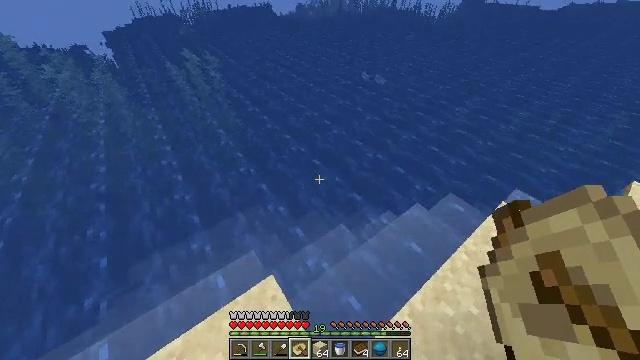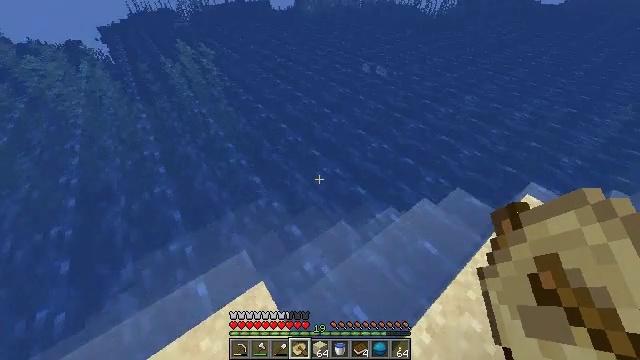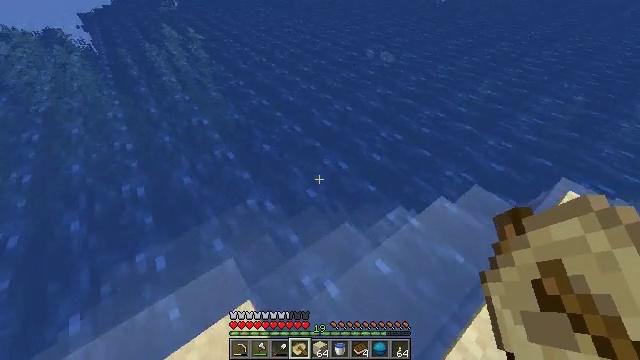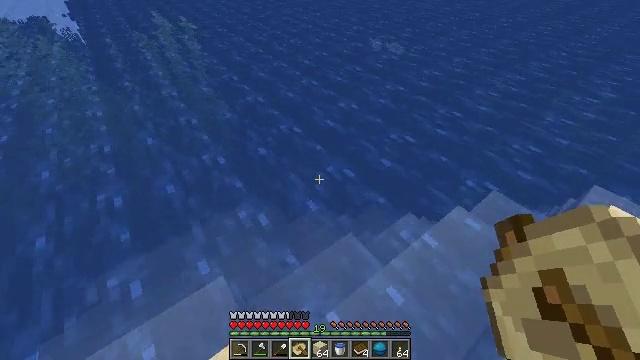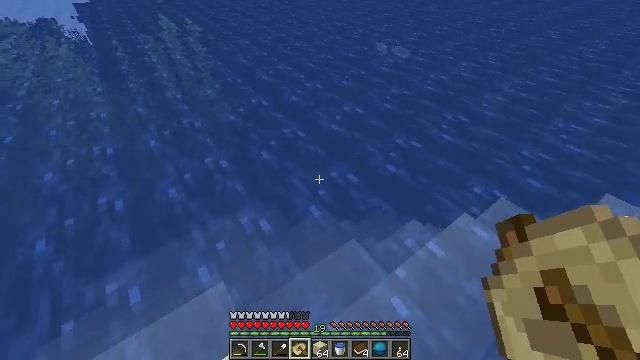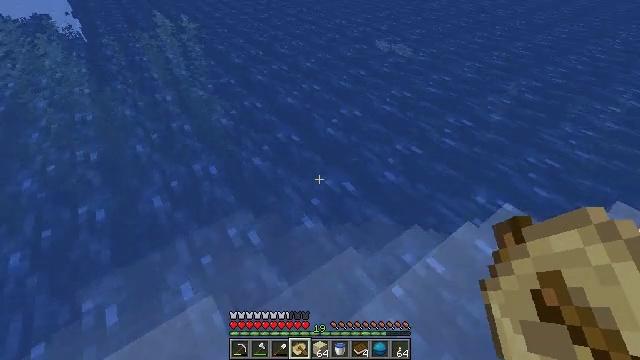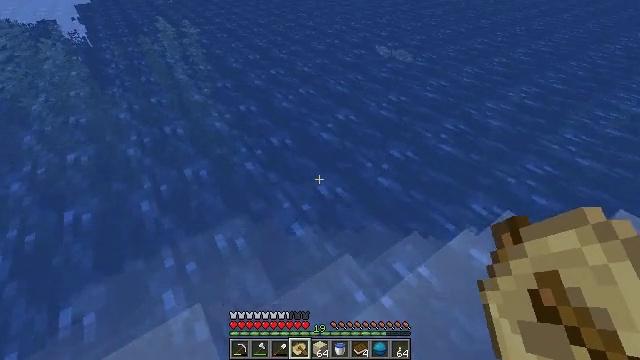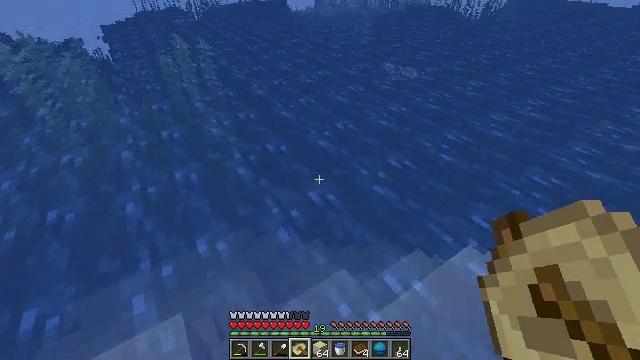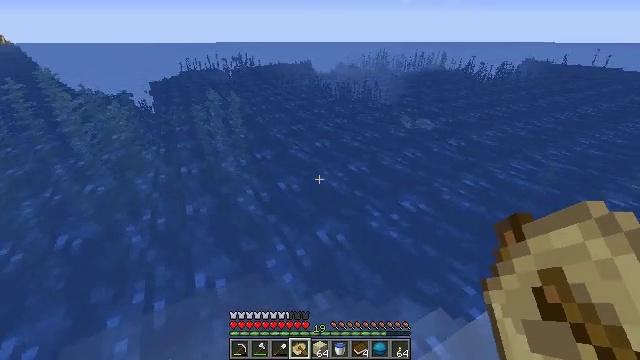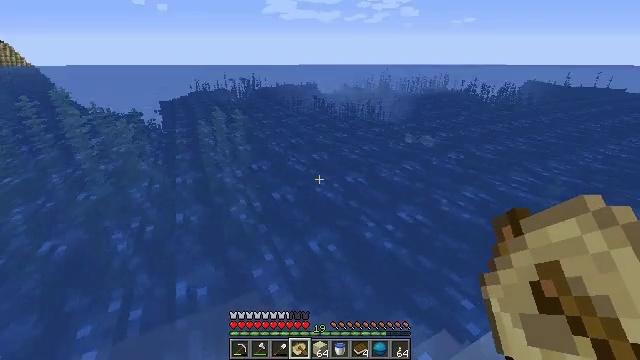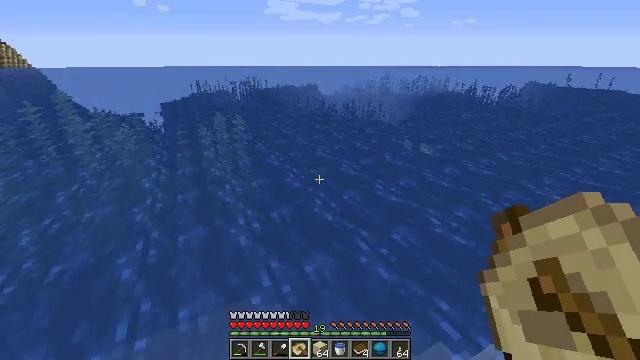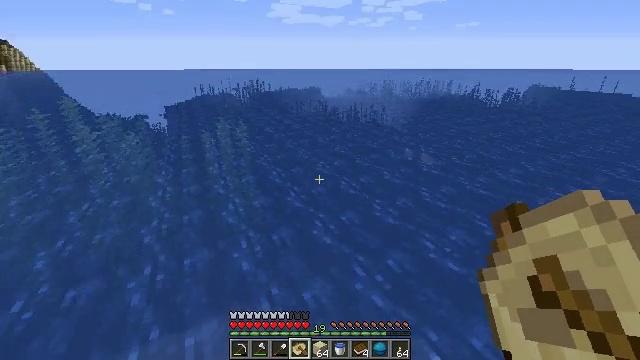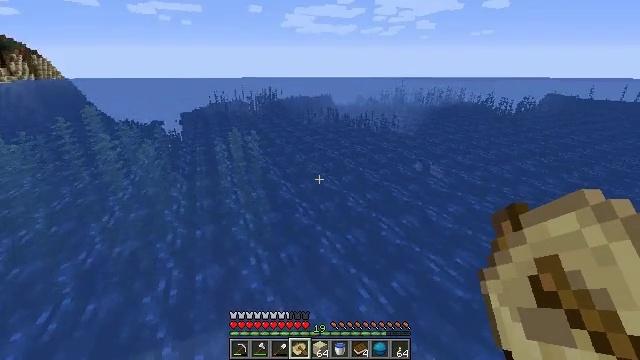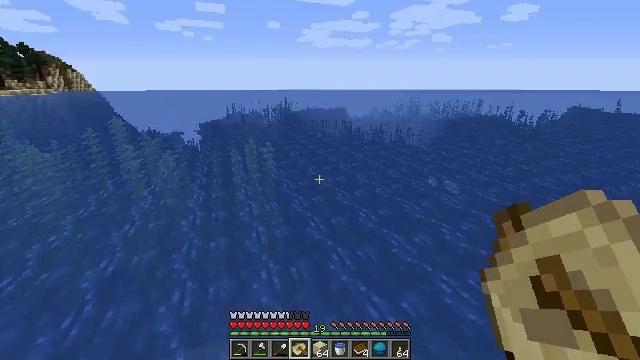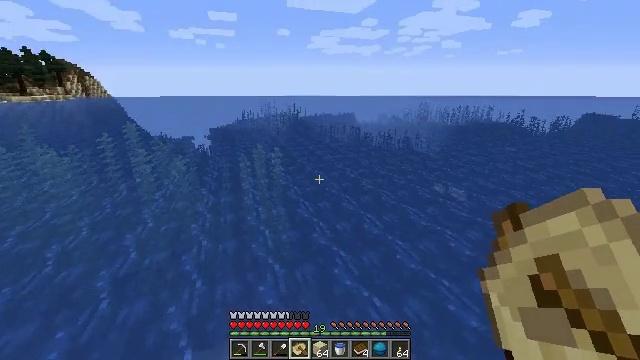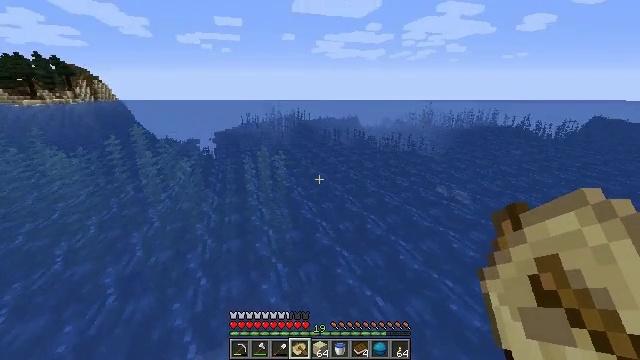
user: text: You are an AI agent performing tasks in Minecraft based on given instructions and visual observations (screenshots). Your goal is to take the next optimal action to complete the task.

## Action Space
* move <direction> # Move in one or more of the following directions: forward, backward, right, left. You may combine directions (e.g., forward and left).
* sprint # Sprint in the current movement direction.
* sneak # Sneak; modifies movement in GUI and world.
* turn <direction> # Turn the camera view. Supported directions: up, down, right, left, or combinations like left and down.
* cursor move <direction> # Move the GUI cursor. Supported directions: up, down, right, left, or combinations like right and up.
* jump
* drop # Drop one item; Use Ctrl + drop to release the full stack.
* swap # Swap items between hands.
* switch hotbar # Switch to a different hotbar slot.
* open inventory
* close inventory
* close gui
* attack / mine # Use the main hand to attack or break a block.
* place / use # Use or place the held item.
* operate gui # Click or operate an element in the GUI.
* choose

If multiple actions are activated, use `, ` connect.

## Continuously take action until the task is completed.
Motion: motion action
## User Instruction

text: Remove a filled map from the inventory.
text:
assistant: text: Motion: no_op
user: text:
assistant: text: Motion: no_op
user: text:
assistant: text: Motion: no_op
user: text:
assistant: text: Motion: turn left
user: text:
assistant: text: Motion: move right
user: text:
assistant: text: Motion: move right, turn up
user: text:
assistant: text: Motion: move back and move right, turn left and up
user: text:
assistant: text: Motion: move back and move right, turn left and up
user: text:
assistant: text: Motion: move back, turn left and up
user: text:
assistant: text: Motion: move back
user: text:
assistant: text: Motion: move back
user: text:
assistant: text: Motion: move back, turn left and up
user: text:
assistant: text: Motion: move back, turn left and up
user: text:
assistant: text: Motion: move back, turn left and up
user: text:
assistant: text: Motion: move back and move left
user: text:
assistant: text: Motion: move back and move left
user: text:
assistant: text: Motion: move back and move left, jump
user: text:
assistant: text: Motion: move back and move left, jump, close inventory
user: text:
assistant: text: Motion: move back and move left, jump, close inventory
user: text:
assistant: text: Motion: move back and move left, jump, close inventory
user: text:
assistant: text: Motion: move back and move left, jump, open gui
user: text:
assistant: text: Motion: move back and move left
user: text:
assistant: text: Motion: move back and move left
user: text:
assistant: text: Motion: move back and move left
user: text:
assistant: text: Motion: move back and move left, cursor move up
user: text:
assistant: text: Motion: move back and move left, cursor move up
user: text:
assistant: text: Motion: cursor move right and up
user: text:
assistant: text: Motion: cursor move right
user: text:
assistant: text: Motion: cursor move right
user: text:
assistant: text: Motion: cursor move right and down